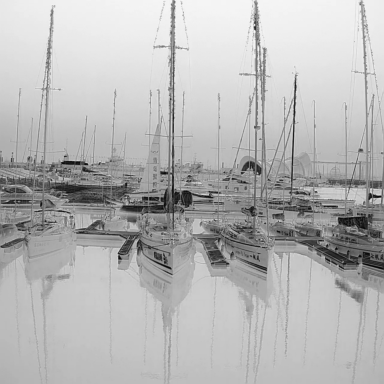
There are seven sailboats in the infrared image.